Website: home-depot
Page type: account-selection
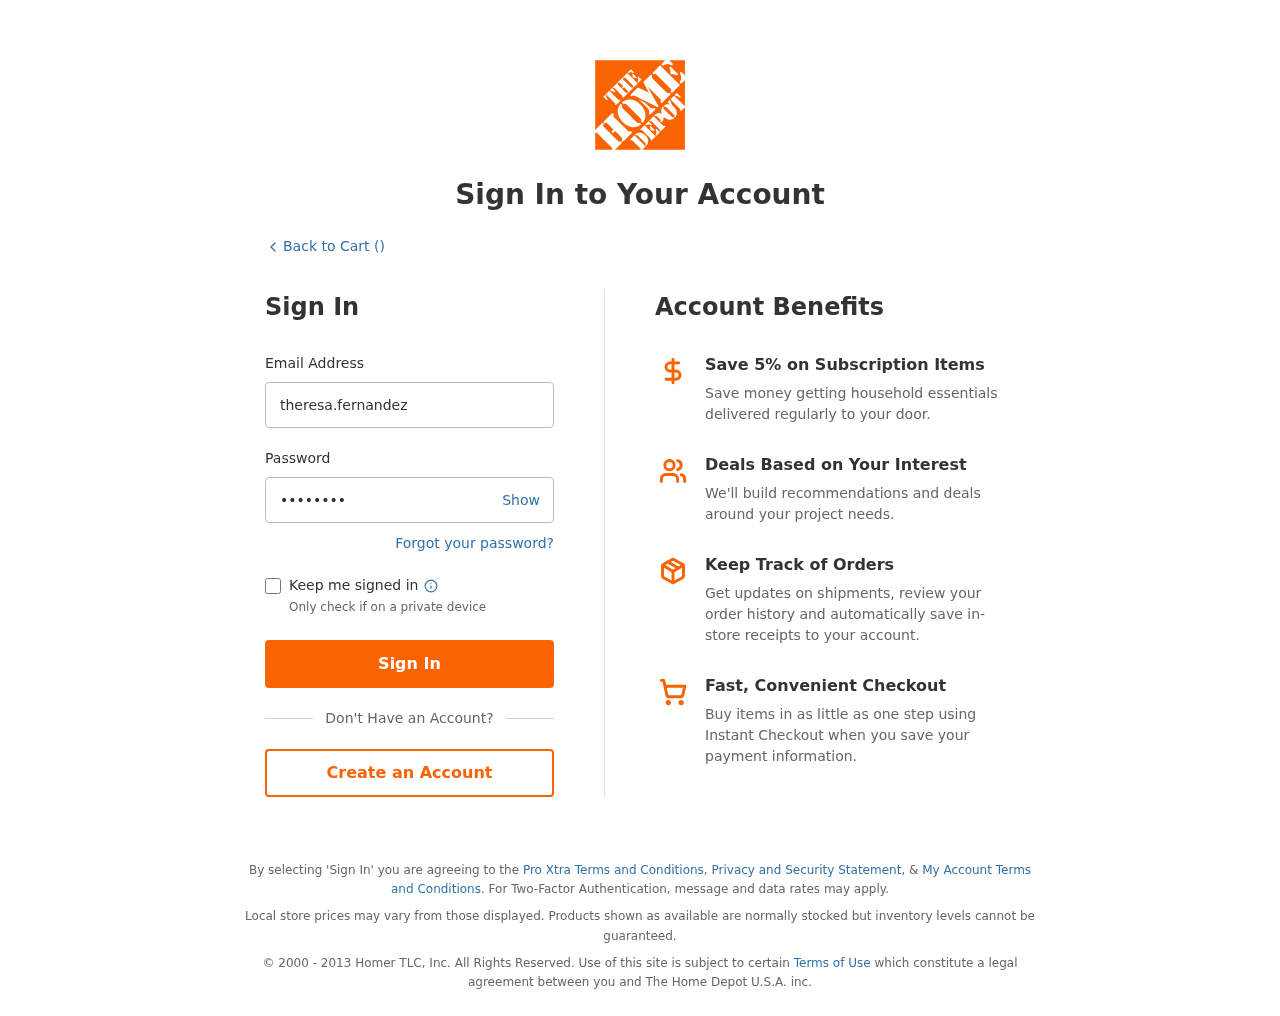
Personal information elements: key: PII_LOGIN_USERNAME
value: theresa.fernandez